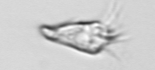
Label: Paratontonia_gracillima